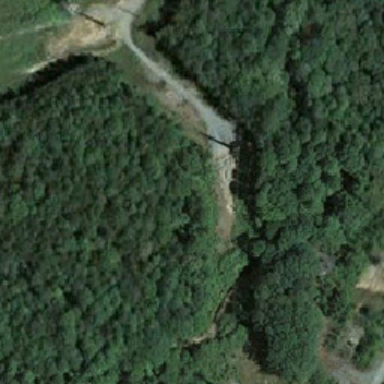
The road is in the forest with many green trees .